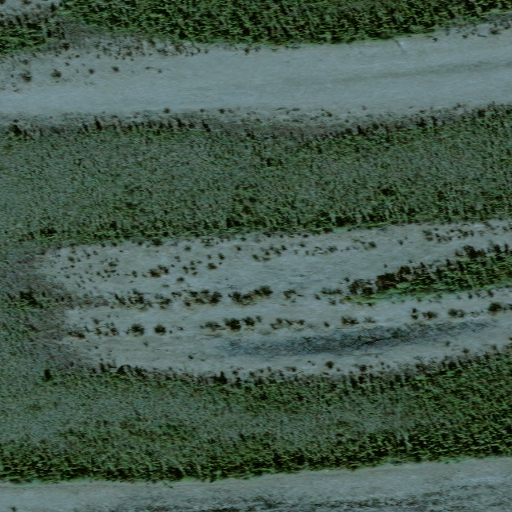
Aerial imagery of island in Alaska named Brant Island containing only unknown